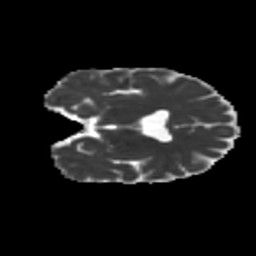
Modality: MD
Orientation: coronal
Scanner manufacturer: siemens
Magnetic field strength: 3 T
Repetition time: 9.2 s
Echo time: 0.084 s